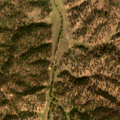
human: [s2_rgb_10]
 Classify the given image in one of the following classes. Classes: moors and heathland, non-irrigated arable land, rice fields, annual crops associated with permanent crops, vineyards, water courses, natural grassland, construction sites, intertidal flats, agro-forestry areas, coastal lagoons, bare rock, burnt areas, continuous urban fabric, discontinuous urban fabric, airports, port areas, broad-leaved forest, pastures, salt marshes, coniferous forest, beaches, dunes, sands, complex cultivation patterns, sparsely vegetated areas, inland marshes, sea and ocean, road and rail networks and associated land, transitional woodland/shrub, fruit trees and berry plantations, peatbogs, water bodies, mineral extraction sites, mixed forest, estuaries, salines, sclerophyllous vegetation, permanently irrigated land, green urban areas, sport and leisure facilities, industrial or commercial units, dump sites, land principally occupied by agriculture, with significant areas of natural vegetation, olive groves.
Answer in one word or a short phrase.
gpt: agro-forestry areas, broad-leaved forest